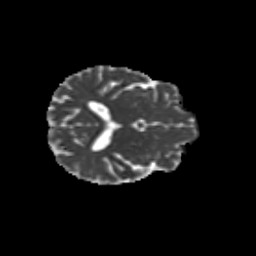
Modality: MD
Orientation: axial
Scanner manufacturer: siemens
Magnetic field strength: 3 T
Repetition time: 9.2 s
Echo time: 0.084 s